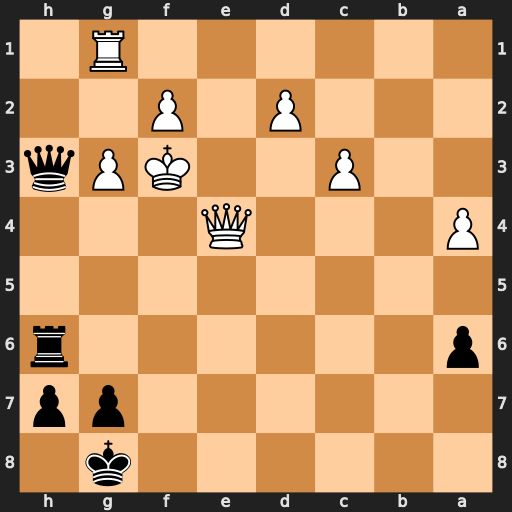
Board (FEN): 6k1/6pp/p6r/8/P3Q3/2P2KPq/3P1P2/6R1
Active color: b
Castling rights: -
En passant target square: -
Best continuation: Rf6+ Ke3 Re6